Aerial crown-view tile of a tropical tree (Barro Colorado Island, Panama), acquired 20241014:
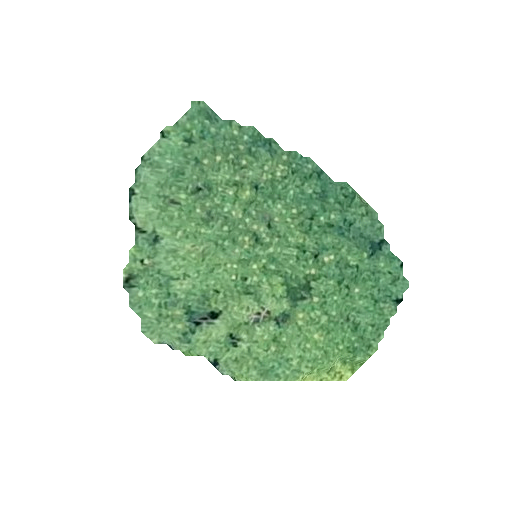
Species: Trattinnickia aspera
GBIF accepted scientific name: Trattinnickia aspera
Crown area: 86.176 m²